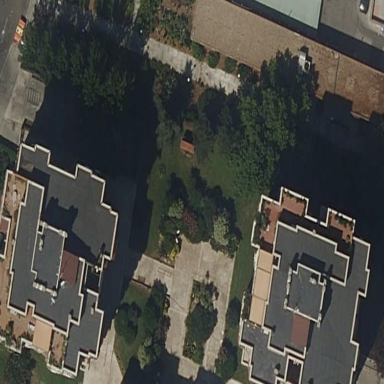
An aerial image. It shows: Garden that is leisure land.